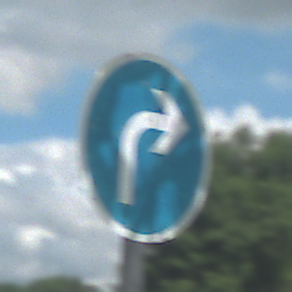
Verkehrszeichen: VorgeschriebeneFahrtrichtungRechts
Umgebung: Outdoor, Nature
Tageszeit: Midday
Wetter: PartlyCloudy
Licht: Natural
Jahreszeit: NotSpecified
Kontrast: HighContrast